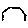
Label: hexagon